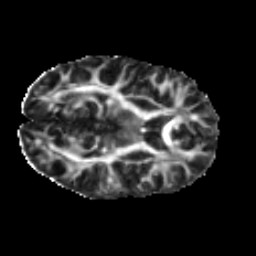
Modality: FA
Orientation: axial
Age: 27
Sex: female
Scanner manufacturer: ge
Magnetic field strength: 3 T
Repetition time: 7.8 s
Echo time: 0.0606 s